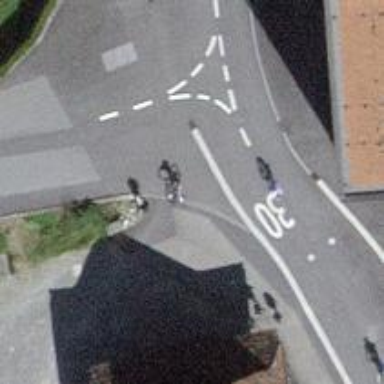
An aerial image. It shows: Kerb serving as barrier.